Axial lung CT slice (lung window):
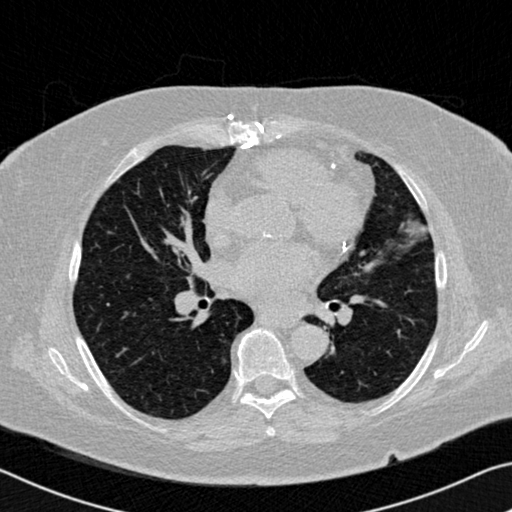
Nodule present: no